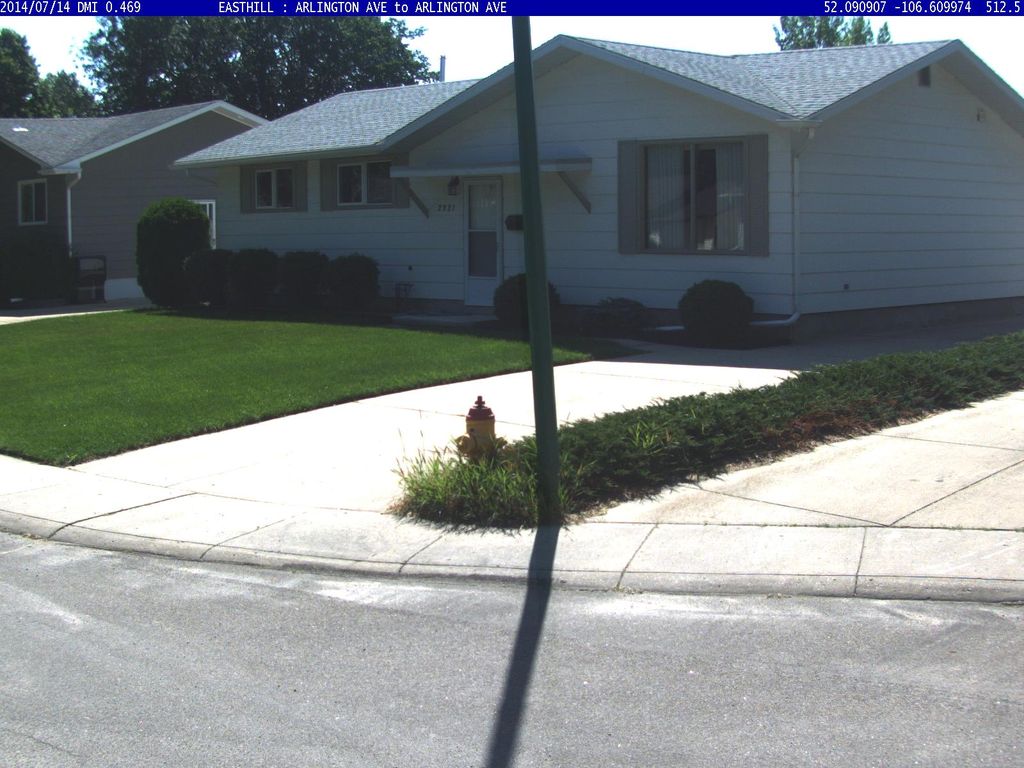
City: saskatoon